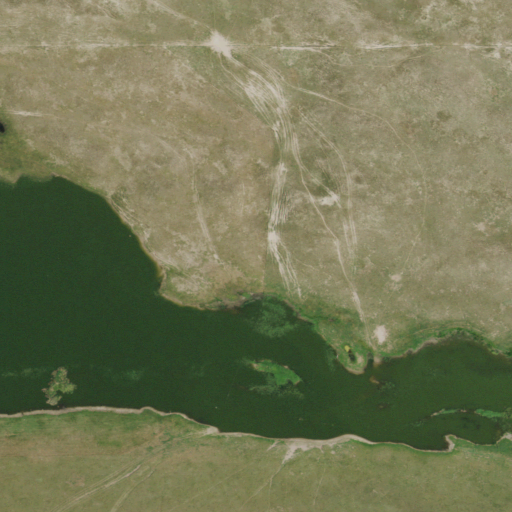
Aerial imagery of valley in Nebraska named Winnie Valley containing grassland, herbaceous wetlands, and open water